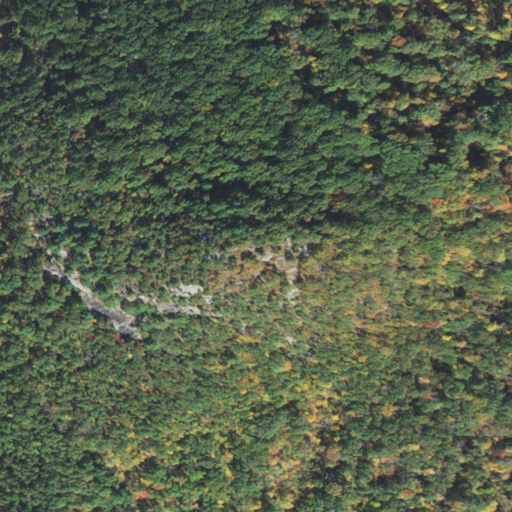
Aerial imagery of mountain in Massachusetts named Devils Peak containing deciduous forest and mixed forest